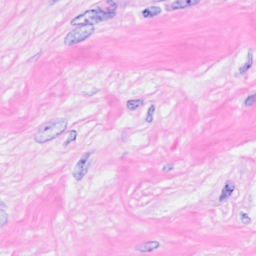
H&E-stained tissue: Breast